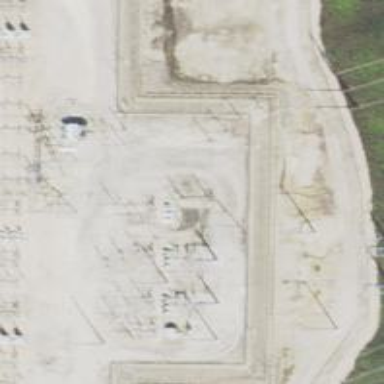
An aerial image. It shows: Switch for power supply.